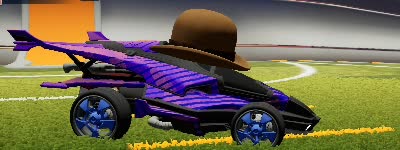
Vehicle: aftershock